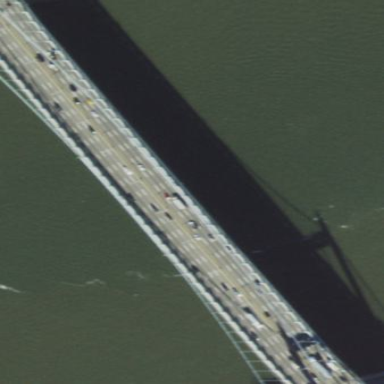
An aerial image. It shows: Man-made bridge.